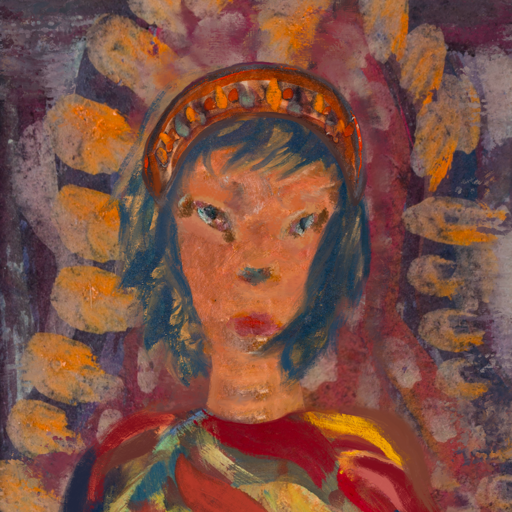
Background: Doll, Head And Neck Front: Boggyland, Face Front: Boggyland, Bust: Mother_And_Son_Son, Hair Front: InTheSun, Head Accessory: Hypocrite, Second Necklace: Blank, Necklace: Blank, Baby: Blank